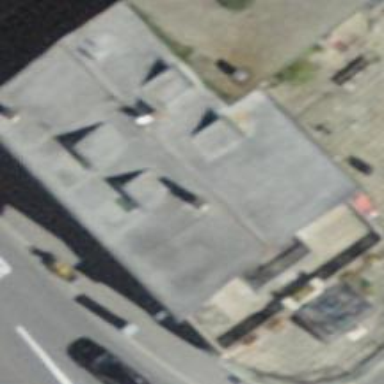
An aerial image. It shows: Furniture shop.